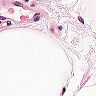
Metastatic tissue present: no